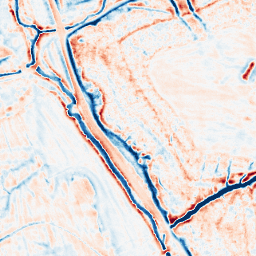
Category: edge_preserving
Decomposition family: bilateral
Decomposition parameters: d: 15
sigma_color: 25
sigma_space: 150
Upsampling method: sinc_blackman
Upsampling parameters: scale: 8
kernel_size: 16
Upsampling scale: 8